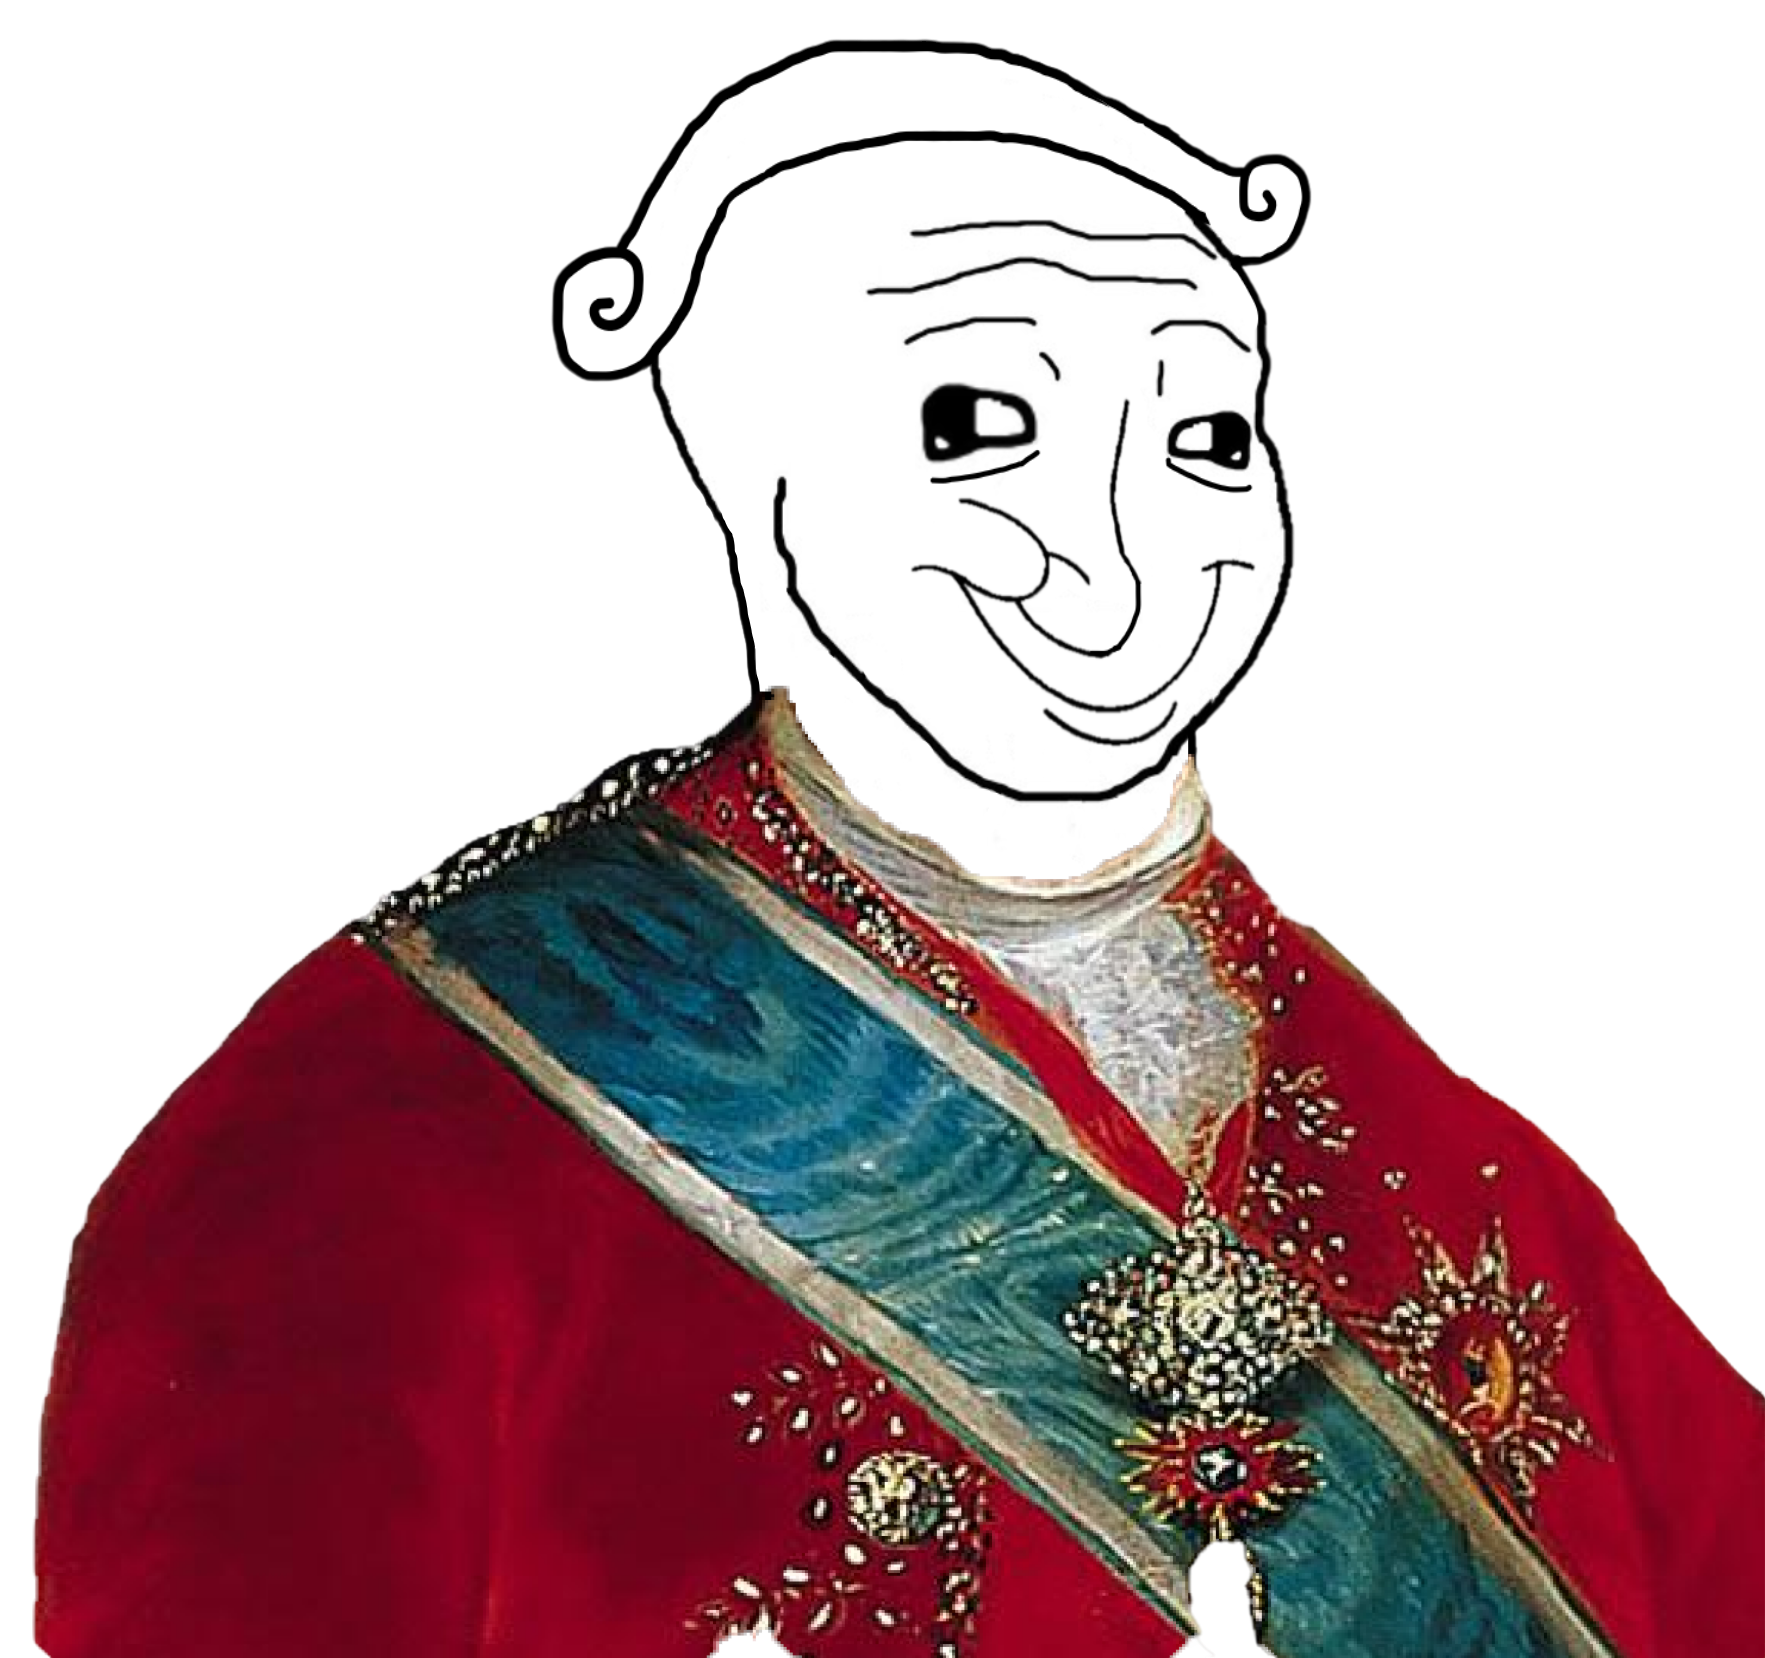
Label: 5_Brainlet